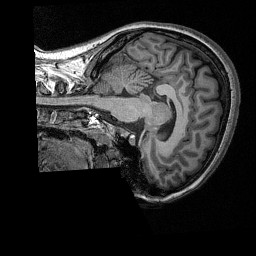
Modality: T1w
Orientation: sagittal
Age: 19
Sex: female
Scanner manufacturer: siemens
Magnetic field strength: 3 T
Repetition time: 2.53 s
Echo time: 0.00309 s